Question: Colleagues, please advice how can I or remove these black lines which appears on ListView scrolling (see screenshot) either disable them?

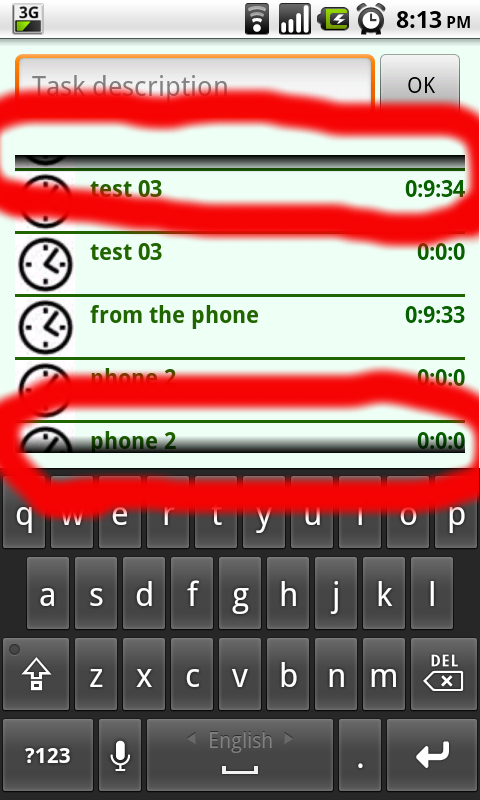
Answer: To do it dynamically use the method '.setVerticalFadingEdgeEnabled()'
Or, in your XML Layout you can use the tag 'android:fadingEdge="none"' (credit to <URL>